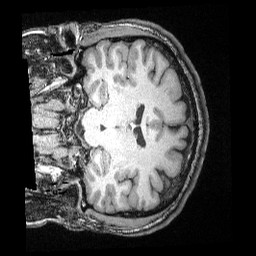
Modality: T1w
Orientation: coronal
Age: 34
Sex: male
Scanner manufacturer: siemens
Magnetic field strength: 3 T
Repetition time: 2.4 s
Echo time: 0.00374 s